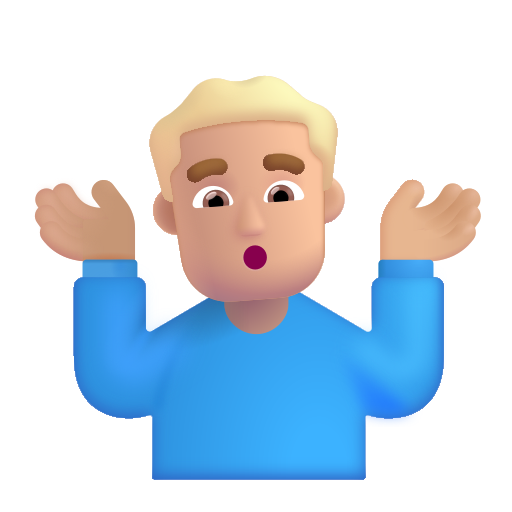
man shrugging color  light